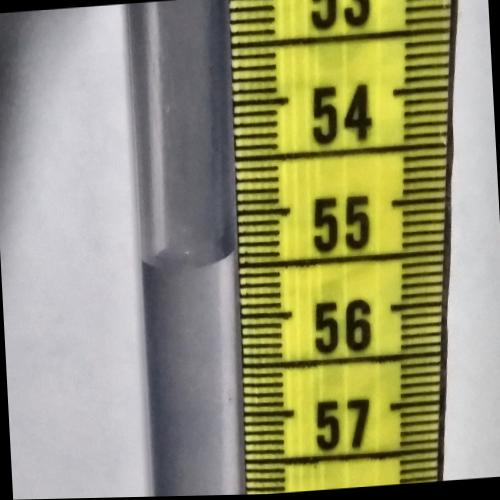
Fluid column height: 55.4 cm